Question: Is there an efficient way to detect if a CGPath and a CGRect intersect?
I've thought about looping through every point inside the CGRect sort of like this:
'''
for (CGPoint point in rect) {
if (CGPathContainsPoint(path, nil, point, NO)) {
intersects = YES;
break;
}
'''
But I wanted to know if there was a better way.
In my app there are many CGrects and one CGPath that may change its shape. I just need to check which rects are intersecting with the path, as shown in the image bellow.

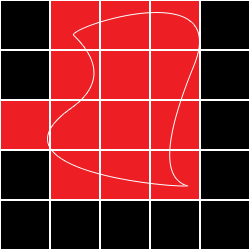
Answer: - -
-- to make it more performant draw only the part of the bitmap that is in the rectangle.
---
I havent tried this and it wont offer real-time performance but it sounds ok to me